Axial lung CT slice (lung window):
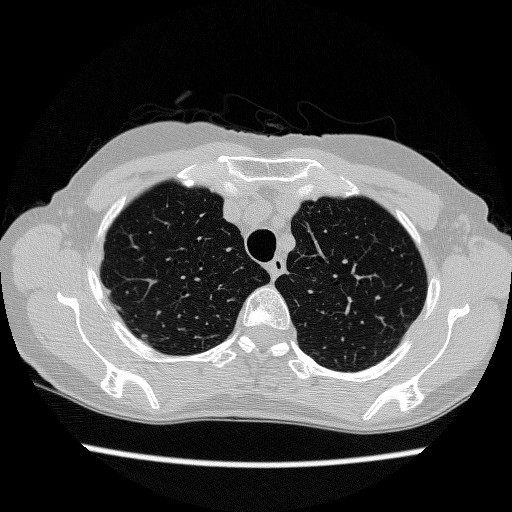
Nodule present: no